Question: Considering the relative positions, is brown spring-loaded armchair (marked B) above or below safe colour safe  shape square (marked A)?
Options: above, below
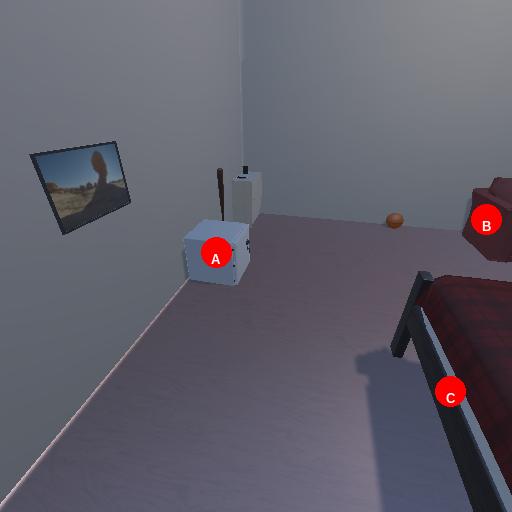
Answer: above